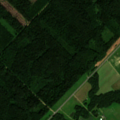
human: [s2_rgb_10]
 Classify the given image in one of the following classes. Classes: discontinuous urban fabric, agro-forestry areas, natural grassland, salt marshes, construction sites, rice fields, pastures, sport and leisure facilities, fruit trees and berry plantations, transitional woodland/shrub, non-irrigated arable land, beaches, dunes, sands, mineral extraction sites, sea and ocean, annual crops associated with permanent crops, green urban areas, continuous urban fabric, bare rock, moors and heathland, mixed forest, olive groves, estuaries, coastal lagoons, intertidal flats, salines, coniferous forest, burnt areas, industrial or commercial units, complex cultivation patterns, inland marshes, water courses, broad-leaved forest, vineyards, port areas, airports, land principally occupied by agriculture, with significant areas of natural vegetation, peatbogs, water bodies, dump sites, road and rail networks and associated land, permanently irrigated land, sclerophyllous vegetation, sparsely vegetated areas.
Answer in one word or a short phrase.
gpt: non-irrigated arable land, broad-leaved forest, coniferous forest, mixed forest, transitional woodland/shrub